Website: macys
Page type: review-order
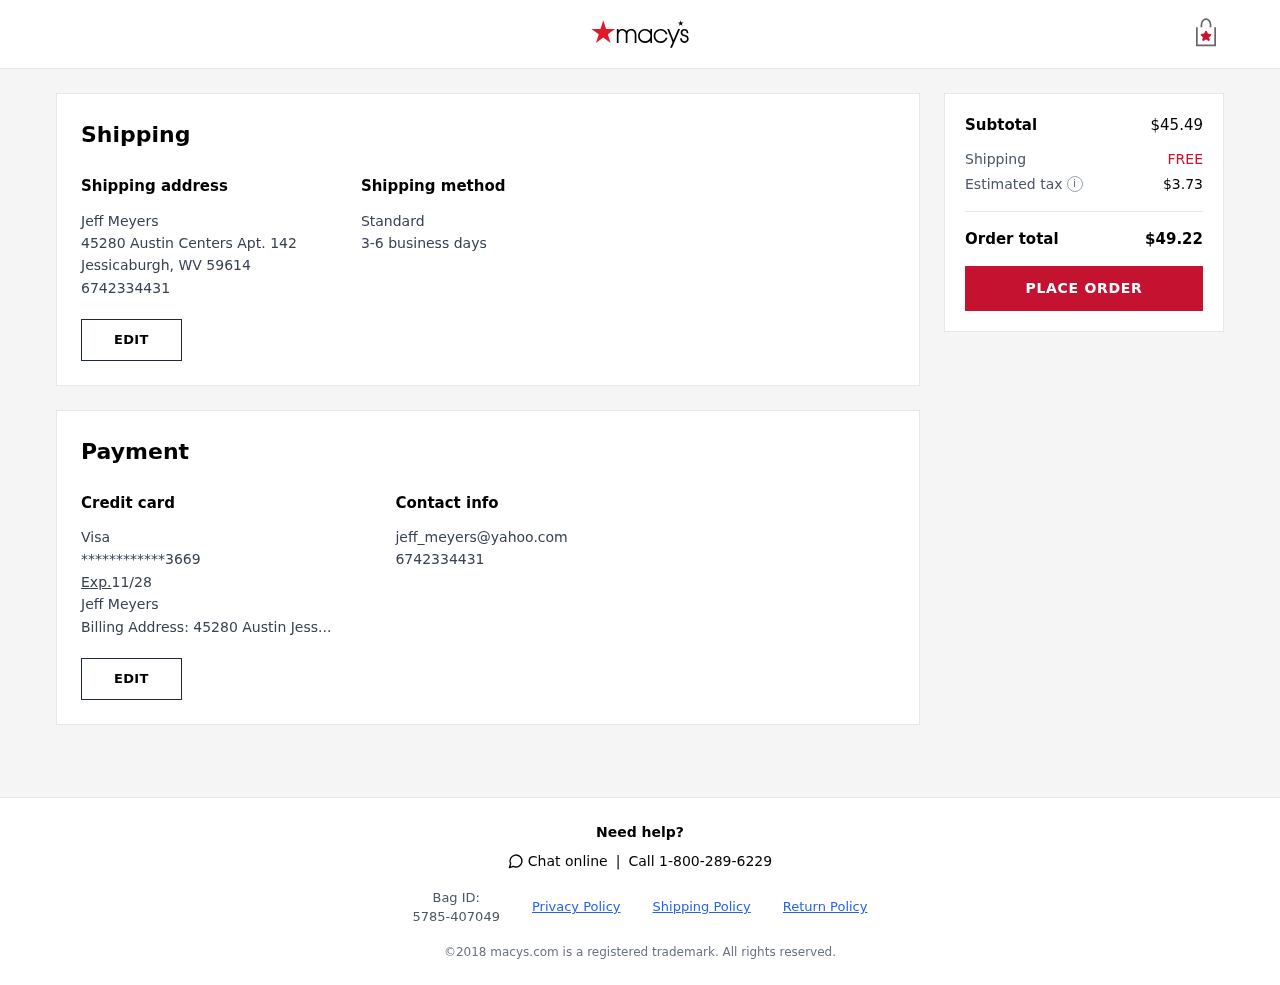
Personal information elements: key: PII_CARD_EXPIRY
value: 11/28
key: PII_CARD_LAST4
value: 3669
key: PII_CARD_TYPE
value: Visa
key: PII_CITY
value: Jessicaburgh
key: PII_EMAIL
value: jeff_meyers@yahoo.com
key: PII_FULLNAME
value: Jeff Meyers
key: PII_PHONE
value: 6742334431
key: PII_POSTCODE
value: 59614
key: PII_STATE_ABBR
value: WV
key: PII_STREET
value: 45280 Austin Centers Apt. 142
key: PII_FIRSTNAME
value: Jeff
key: PII_LASTNAME
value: Meyers
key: PII_FULLNAME2
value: Jeff Meyers
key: PII_FULLNAME3
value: Jeff Meyers
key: PII_FIRSTNAME2
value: Jeff
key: PII_FIRSTNAME3
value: Jeff
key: PII_LASTNAME2
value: Meyers
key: PII_LASTNAME3
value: Meyers
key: PII_FIRSTNAME_DERIVED
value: Jeff
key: PII_LASTNAME_DERIVED
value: Meyers
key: PII_FULLNAME_DERIVED
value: Jeff Meyers
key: PII_NAME_FULL_DERIVED
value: Jeff Meyers
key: PII_BILLING_ADDRESS
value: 45280 Austin Jess
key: PII_PHONE_LINE
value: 4431
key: PII_PHONE_SUFFIX
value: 4431
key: PII_PHONE2
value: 6742334431
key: PII_PHONE3
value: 6742334431
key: PII_PHONE_NUMERIC
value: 6742334431
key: PII_PHONE_LINE_NUMERIC
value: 4431
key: PII_PHONE_SUFFIX_NUMERIC
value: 4431
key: PII_PHONE2_NUMERIC
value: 6742334431
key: PII_PHONE3_NUMERIC
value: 6742334431
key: PII_PHONE_DIGITS
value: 6742334431
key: PII_PHONE_LAST4
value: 4431
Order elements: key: ORDER_SUBTOTAL
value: $45.49
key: ORDER_SHIPPING_COST
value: FREE
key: ORDER_TAX
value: $3.73
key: ORDER_TOTAL
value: $49.22